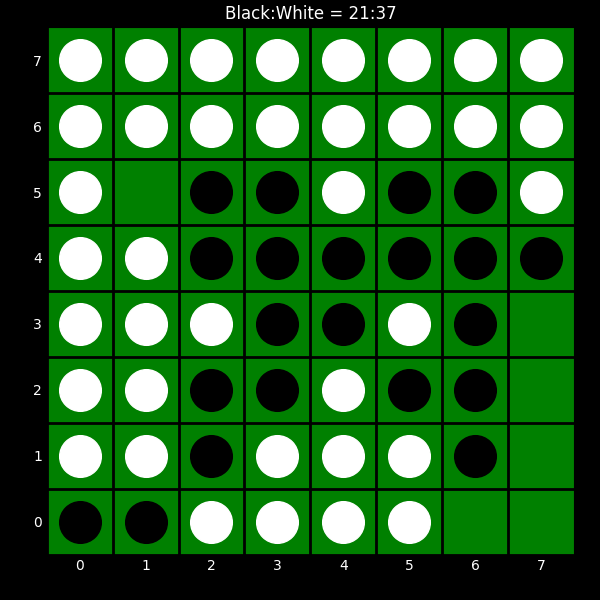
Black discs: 21
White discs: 37